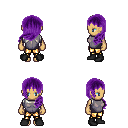
a pixel art fantasy rpg character, female body template, human, tanned skin, steel chest armor, gold greaves, purple left-swept hairstyle, black shoes, four views (front, back, left, right), 2x2 character sprite sheet, small pixel art, hard edges, no anti-aliasing